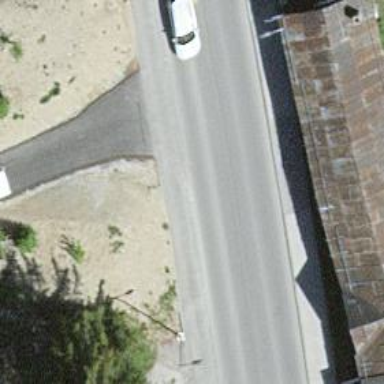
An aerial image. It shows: Zebra crossing on the road.